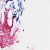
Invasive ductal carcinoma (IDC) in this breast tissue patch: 0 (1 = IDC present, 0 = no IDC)